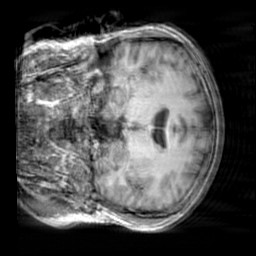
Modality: T1w
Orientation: coronal
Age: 32
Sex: male
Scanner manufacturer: siemens
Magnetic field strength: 3 T
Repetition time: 2.3 s
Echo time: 0.00303 s